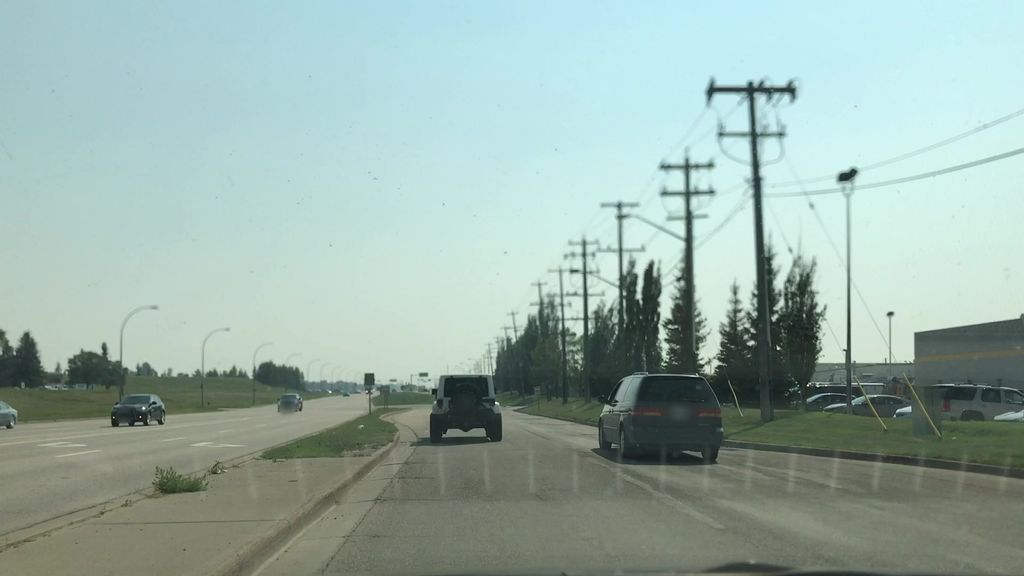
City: edmonton